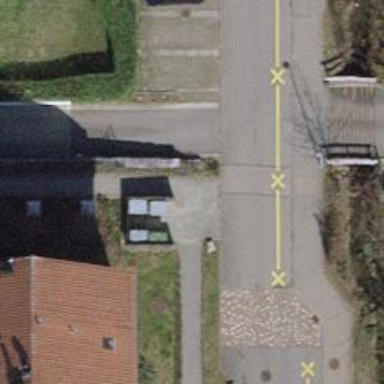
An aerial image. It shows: Kerb barrier.